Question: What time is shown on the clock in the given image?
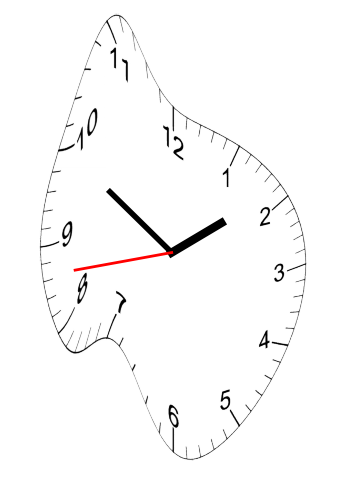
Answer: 01:49:43